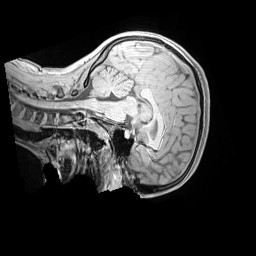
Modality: MP2RAGE
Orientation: sagittal
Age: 13
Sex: female
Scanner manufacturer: siemens
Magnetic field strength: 3 T
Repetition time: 4 s
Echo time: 0.00303 s